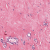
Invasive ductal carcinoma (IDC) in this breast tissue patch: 0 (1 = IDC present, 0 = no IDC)